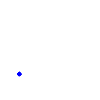
Particle: pion